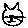
Label: cat